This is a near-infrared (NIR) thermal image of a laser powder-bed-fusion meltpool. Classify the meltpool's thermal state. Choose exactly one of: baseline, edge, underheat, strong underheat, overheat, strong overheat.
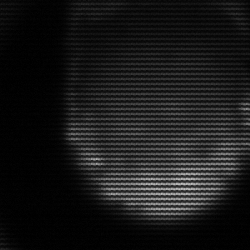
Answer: edge